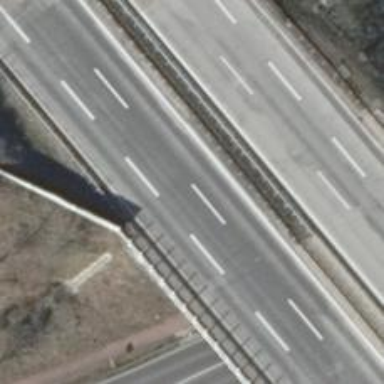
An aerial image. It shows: Concrete motorway.